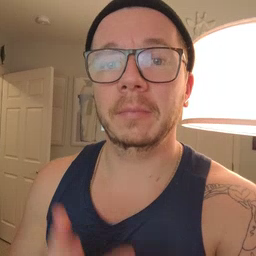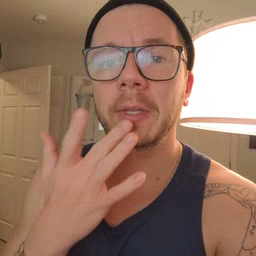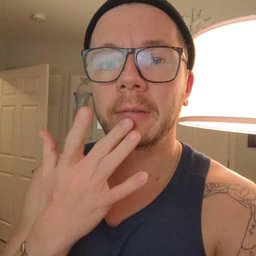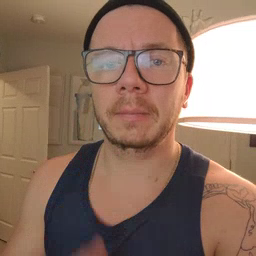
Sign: taste